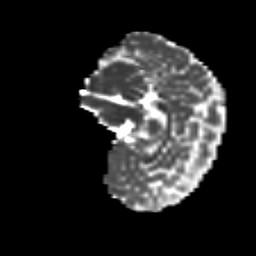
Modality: MD
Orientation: sagittal
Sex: male
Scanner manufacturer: siemens
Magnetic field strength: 3 T
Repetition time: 5 s
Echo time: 0.071 s